Interaction volume radius: 5 \u00c5
Interaction volume height: 25 \u00c5
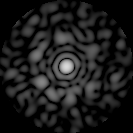
Disorder parameter: 0.8147